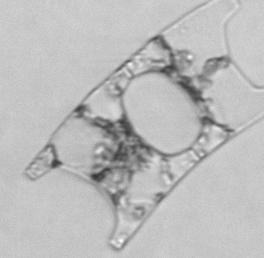
Label: Eucampia